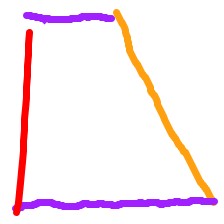
Shape: trapezoid